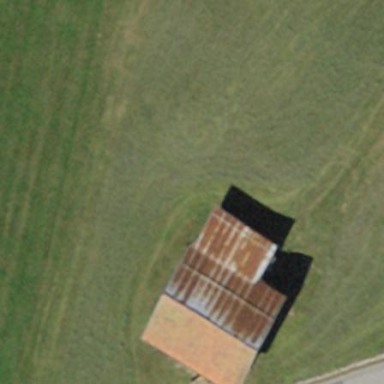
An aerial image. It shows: Shed building.